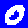
Digit: 0